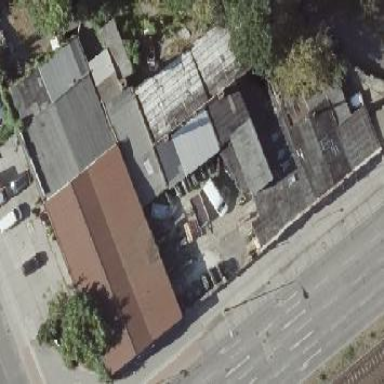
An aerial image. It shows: Industrial building.